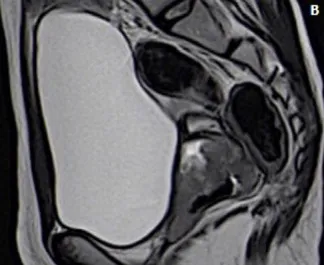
T2 without contrast showing the vaginal mass with cervical involvement and respect of posterior side of the bladder.
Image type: radiology (mri)